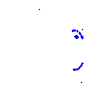
Particle: proton